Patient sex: F
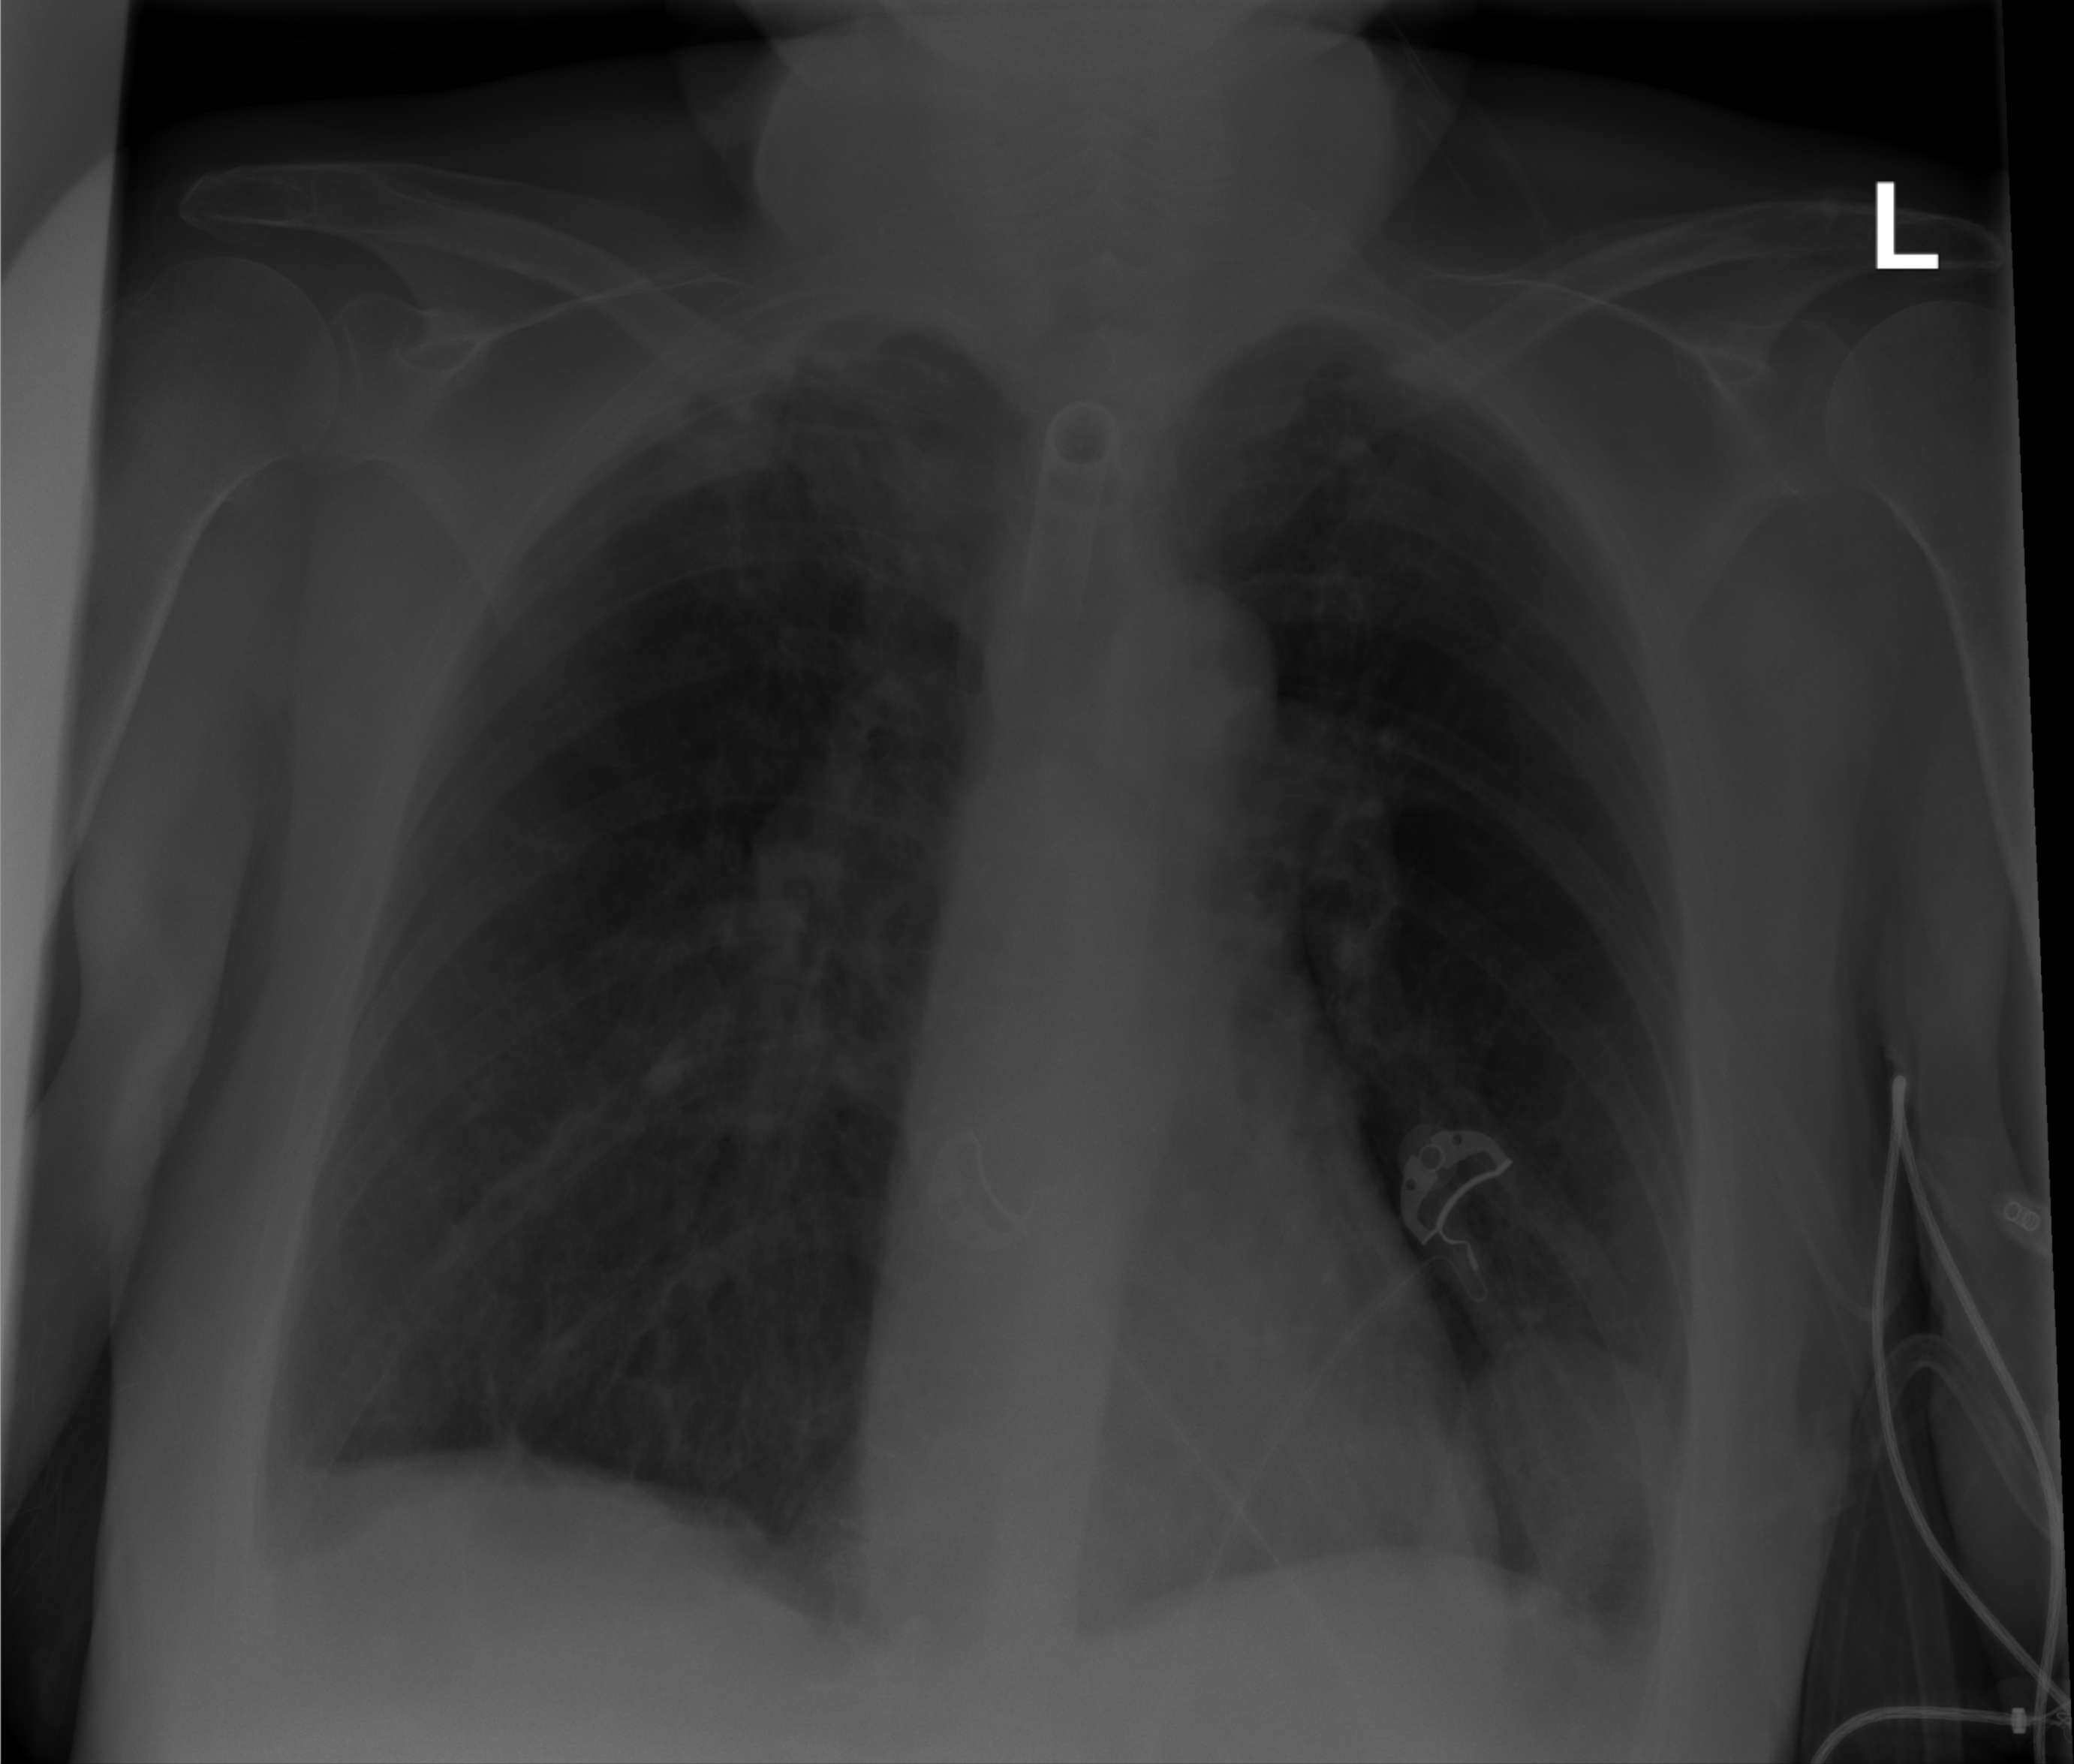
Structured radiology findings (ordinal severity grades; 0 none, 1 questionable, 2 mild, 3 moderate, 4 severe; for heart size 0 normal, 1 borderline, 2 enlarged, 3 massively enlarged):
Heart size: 0
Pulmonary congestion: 0
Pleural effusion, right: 2
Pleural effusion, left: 2
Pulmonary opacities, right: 0
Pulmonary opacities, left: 0
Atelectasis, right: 2
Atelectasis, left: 2